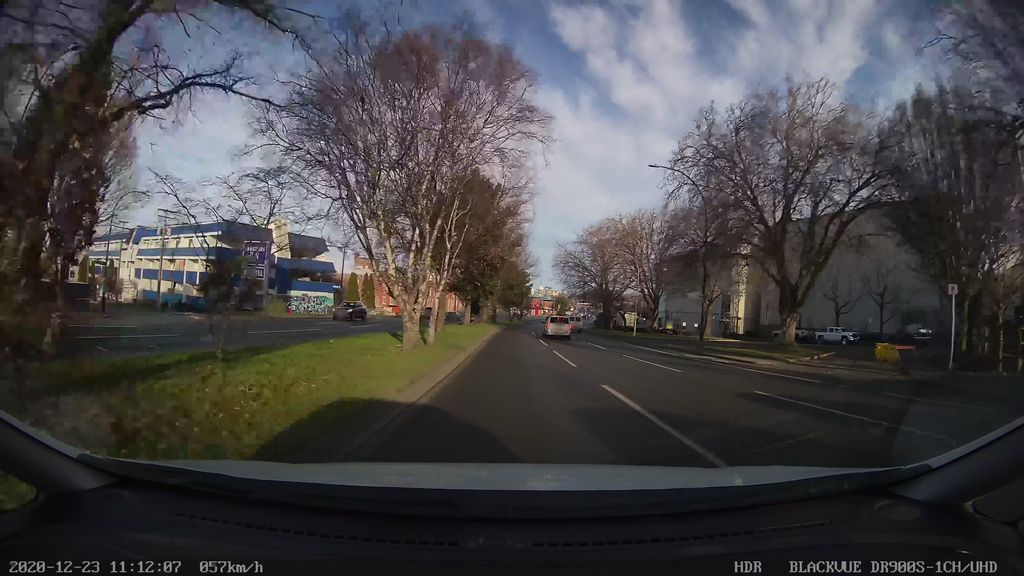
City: victoria